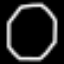
Label: octagon